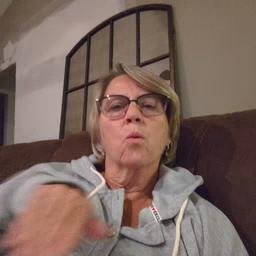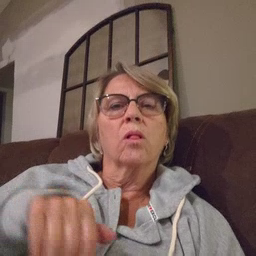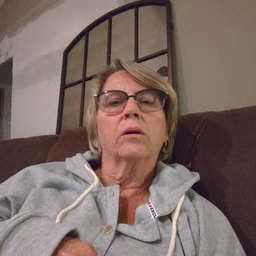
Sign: pool